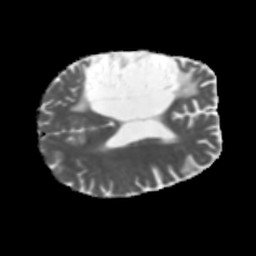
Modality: MD
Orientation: axial
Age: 60
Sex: male
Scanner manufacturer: siemens
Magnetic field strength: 3 T
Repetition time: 5.47 s
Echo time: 0.0854 s